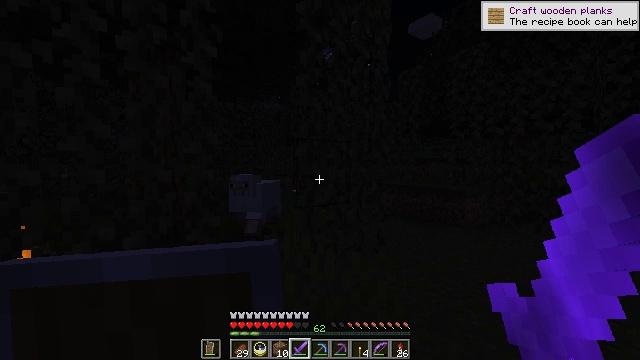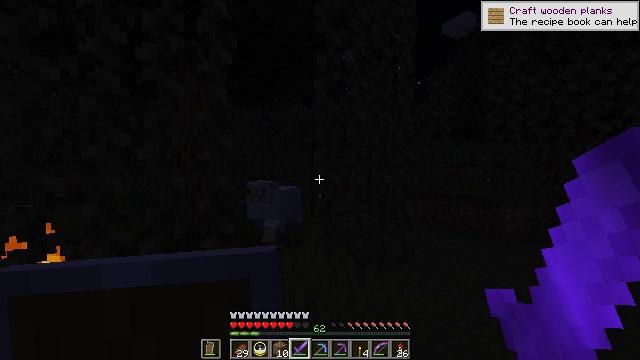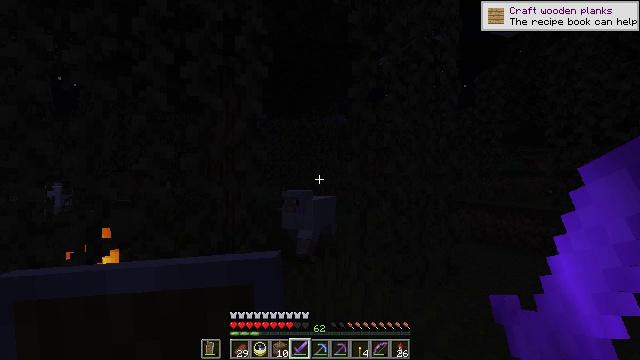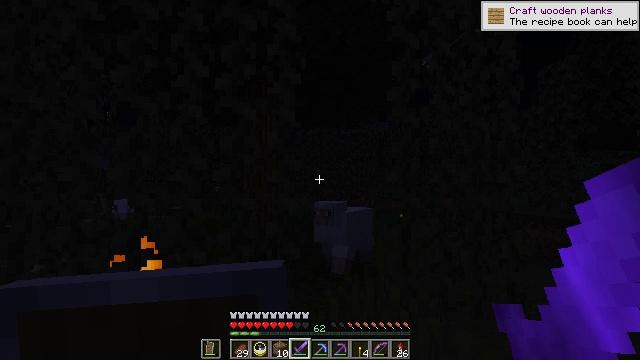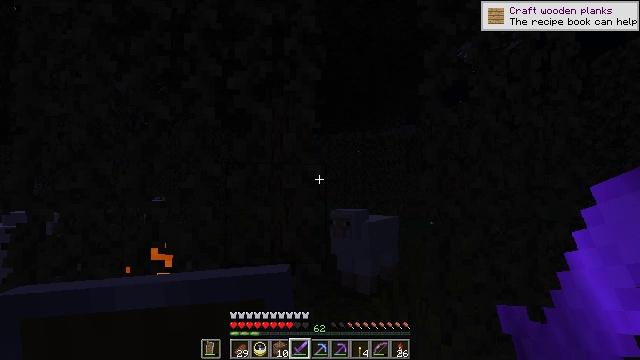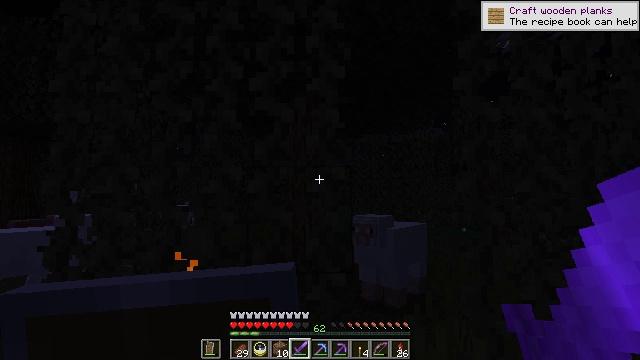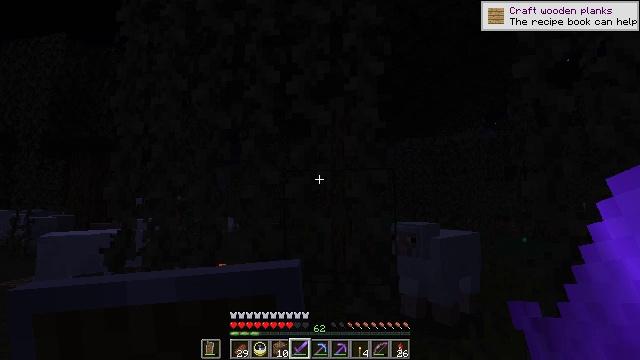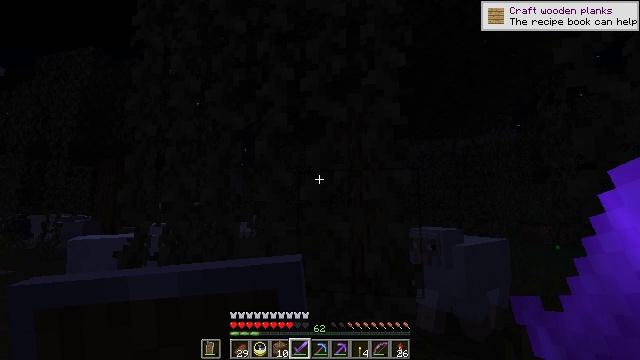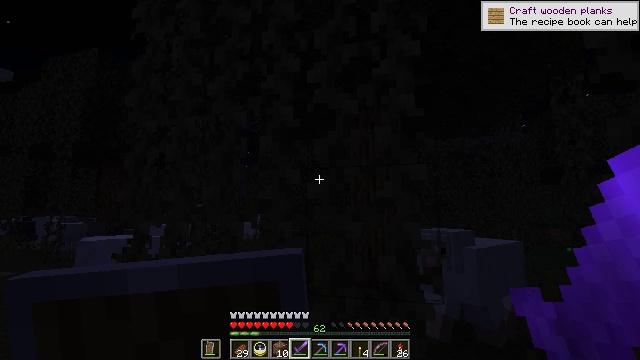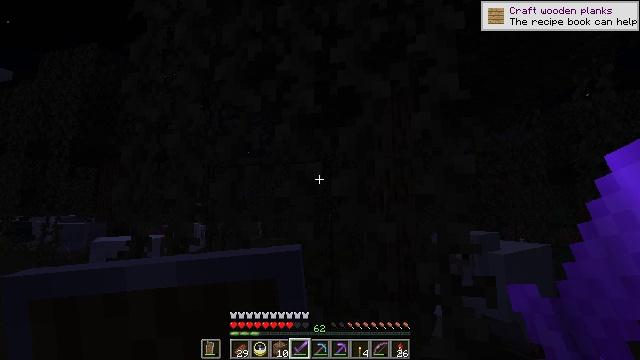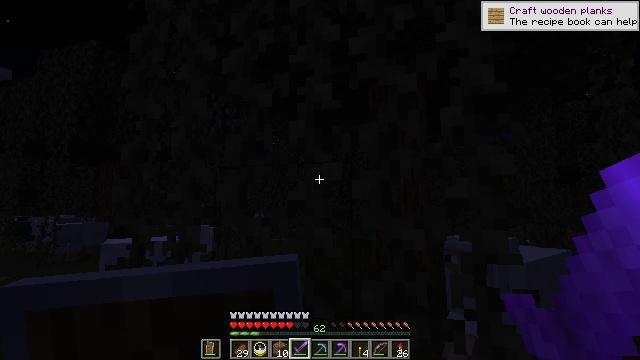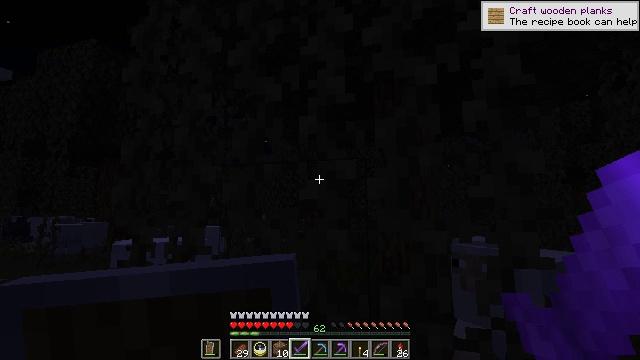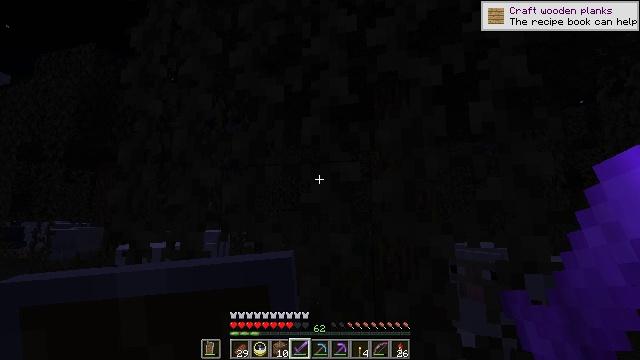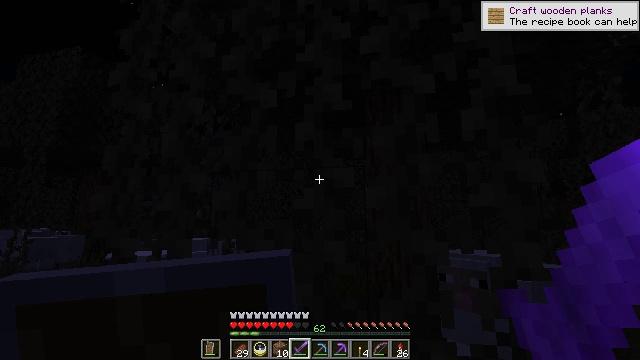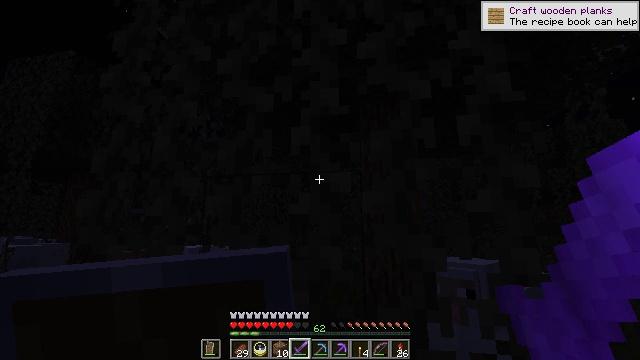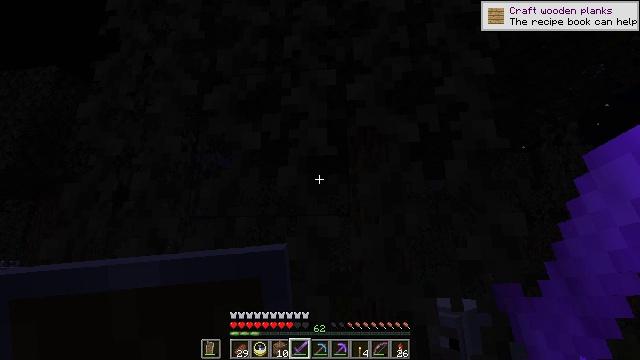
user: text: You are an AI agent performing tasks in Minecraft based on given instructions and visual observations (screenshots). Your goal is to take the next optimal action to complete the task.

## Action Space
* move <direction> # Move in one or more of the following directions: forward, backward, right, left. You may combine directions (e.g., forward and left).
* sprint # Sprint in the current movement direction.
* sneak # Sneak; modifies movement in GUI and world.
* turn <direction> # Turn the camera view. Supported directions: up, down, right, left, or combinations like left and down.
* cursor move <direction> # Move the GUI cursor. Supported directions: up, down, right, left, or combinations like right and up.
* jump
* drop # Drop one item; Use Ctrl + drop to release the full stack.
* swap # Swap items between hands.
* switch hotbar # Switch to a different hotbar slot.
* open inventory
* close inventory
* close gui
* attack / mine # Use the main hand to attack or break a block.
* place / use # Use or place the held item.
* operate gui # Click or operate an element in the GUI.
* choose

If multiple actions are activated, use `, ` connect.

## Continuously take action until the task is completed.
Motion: motion action
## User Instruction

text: Kill enemies.
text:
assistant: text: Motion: move forward, turn left and up
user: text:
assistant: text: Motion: move forward, turn left and up
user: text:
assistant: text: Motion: move forward, turn left and up
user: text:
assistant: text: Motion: move forward, turn left and up
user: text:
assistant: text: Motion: move forward, turn left and up
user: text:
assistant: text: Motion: move forward, turn left and up
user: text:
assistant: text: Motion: move forward and move left, turn left and up
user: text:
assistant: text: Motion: move forward and move left
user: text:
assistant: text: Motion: move forward and move left
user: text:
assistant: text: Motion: move forward and move left
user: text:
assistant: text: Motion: no_op
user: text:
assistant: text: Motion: turn up
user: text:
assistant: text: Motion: turn right and up
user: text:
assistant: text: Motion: turn right and up
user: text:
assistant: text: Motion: turn right and up, jump
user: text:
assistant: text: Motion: turn right and up, jump
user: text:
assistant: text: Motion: turn right and up, jump
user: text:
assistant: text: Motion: turn right and up, jump
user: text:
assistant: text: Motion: turn right and up, jump
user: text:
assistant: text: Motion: turn right and up, jump
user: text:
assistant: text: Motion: turn up, jump
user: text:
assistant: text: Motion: turn up, jump
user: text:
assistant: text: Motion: turn up, jump
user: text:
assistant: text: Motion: jump
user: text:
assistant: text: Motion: jump
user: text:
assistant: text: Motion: move left, jump
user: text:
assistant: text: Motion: move left, turn left, jump
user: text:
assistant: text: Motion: move left, turn left, jump
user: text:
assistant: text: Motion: move left, jump
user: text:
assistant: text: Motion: jump